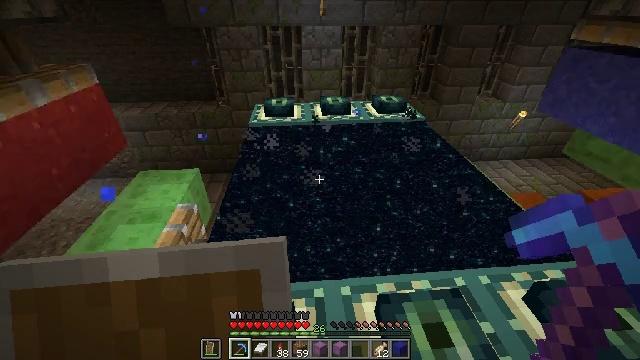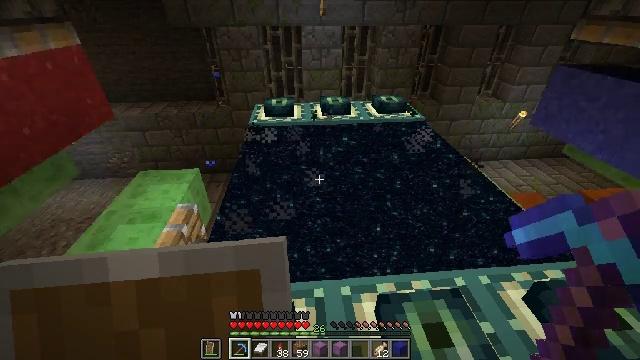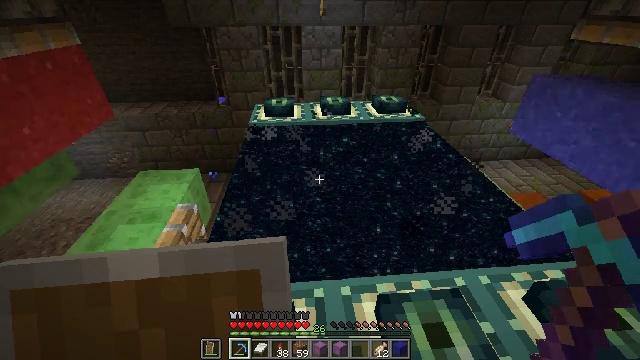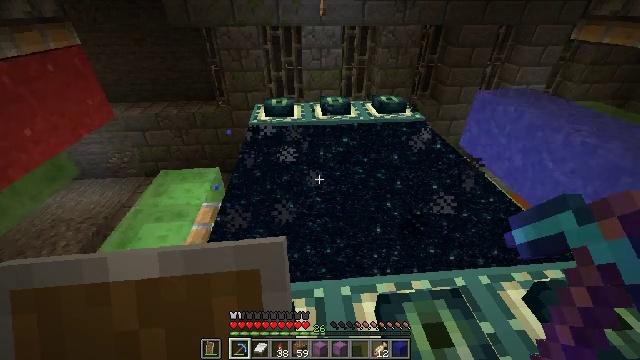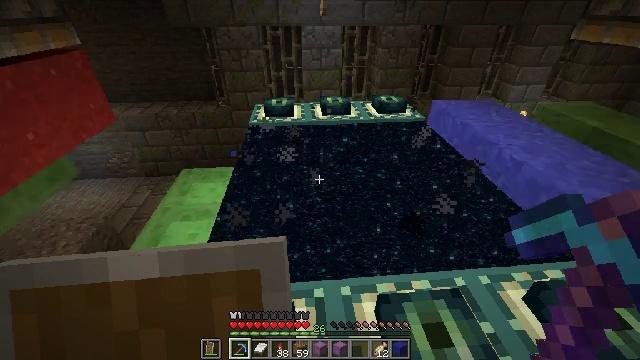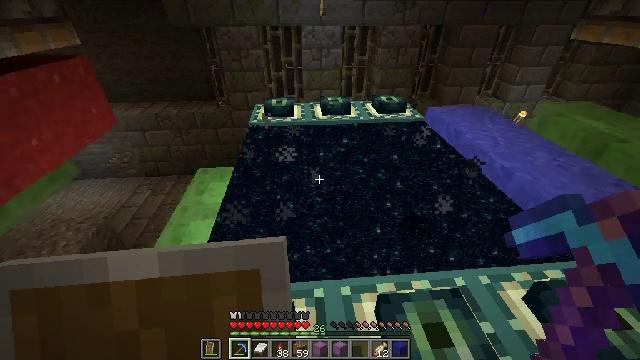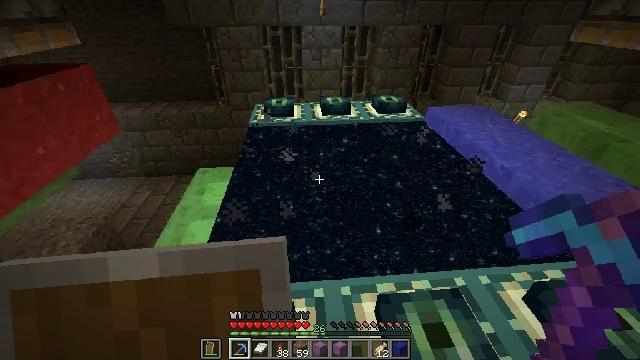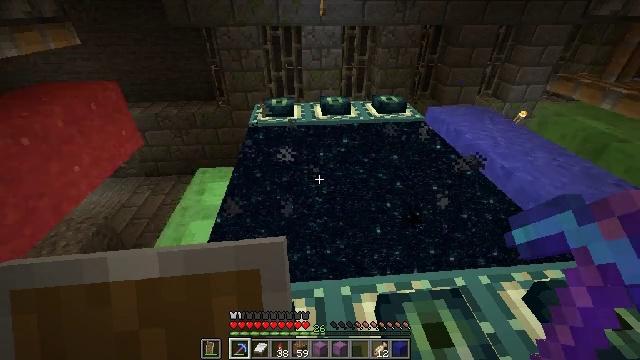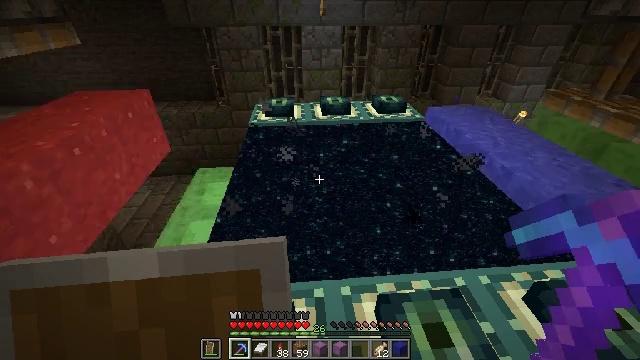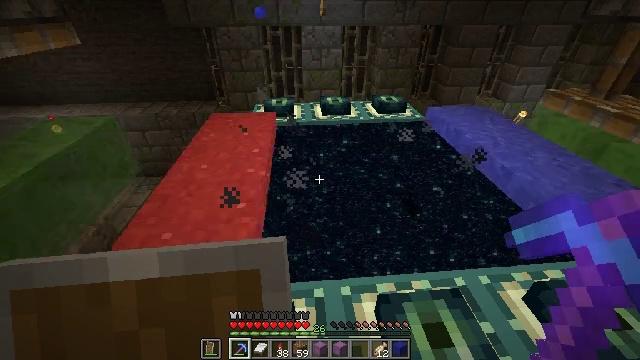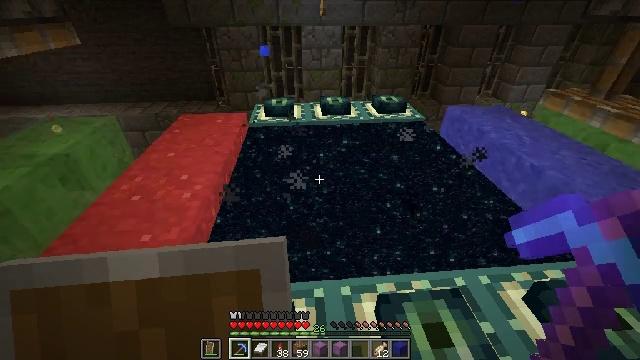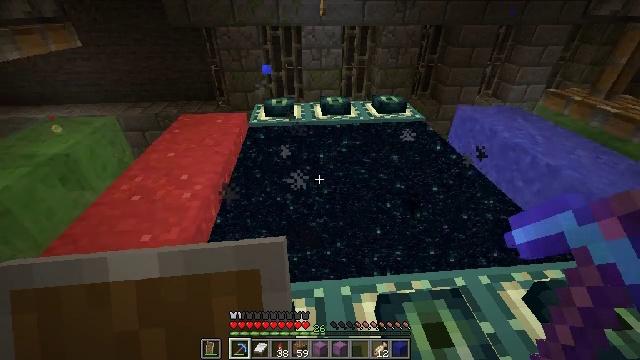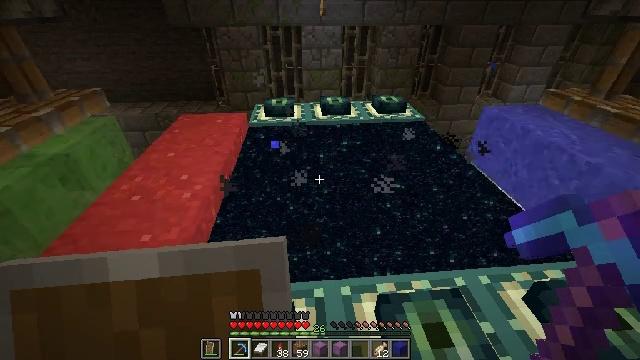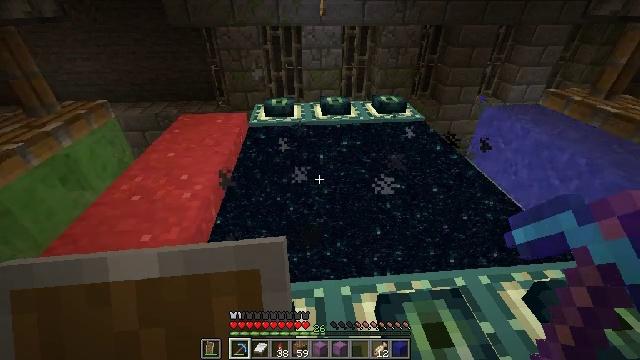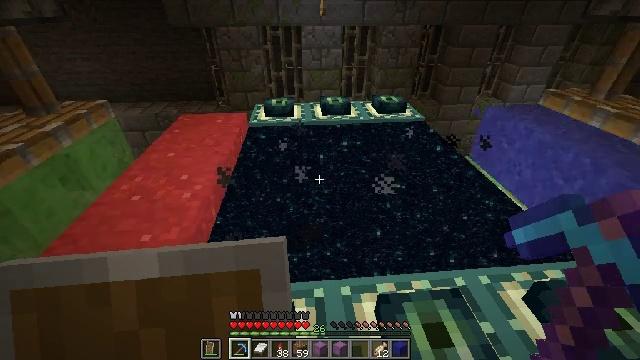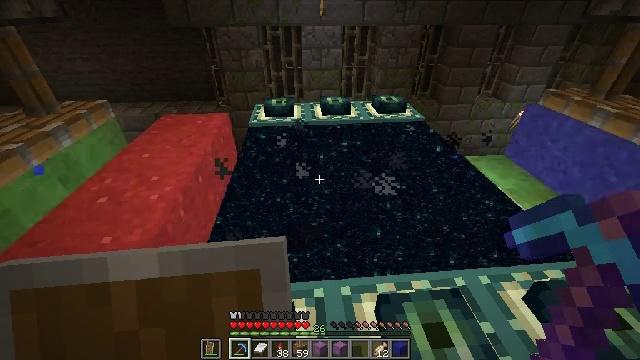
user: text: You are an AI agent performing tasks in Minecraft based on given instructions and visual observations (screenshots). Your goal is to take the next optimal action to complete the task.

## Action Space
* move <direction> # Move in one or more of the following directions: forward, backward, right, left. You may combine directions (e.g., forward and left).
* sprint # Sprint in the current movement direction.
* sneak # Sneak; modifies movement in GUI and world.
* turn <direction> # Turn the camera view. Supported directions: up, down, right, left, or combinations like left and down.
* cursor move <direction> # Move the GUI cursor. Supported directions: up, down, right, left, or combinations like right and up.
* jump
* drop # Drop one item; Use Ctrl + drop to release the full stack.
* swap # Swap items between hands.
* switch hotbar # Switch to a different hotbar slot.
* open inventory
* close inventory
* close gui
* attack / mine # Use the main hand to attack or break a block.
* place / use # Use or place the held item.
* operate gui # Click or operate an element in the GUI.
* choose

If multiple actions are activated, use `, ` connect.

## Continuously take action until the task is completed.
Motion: motion action
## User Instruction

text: Attack the ground to get blue concrete powder.
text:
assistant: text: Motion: no_op
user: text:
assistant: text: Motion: no_op
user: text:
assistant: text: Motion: no_op
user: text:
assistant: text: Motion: no_op
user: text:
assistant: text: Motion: no_op
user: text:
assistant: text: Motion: no_op
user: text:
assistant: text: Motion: no_op
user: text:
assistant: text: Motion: no_op
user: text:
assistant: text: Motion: no_op
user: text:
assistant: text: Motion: no_op
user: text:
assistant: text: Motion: no_op
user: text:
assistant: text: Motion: no_op
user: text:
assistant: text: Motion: no_op
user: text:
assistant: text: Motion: no_op
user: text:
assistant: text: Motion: no_op
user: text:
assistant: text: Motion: no_op
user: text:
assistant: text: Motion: no_op
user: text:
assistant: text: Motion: no_op
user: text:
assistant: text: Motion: no_op
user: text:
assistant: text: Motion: no_op
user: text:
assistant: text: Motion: no_op
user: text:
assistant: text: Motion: no_op
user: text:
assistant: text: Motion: no_op
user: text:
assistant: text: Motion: no_op
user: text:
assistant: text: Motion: no_op
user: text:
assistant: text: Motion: no_op
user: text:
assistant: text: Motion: no_op
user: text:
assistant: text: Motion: no_op
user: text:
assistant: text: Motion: no_op
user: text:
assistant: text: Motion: no_op